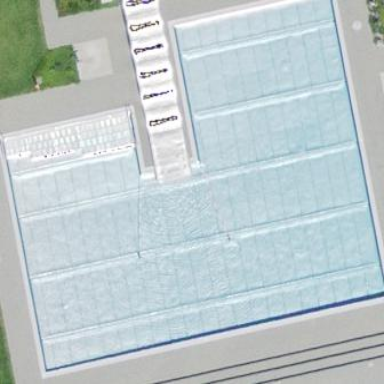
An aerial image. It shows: Swimming pool within leisure land area designed for swimming activities.